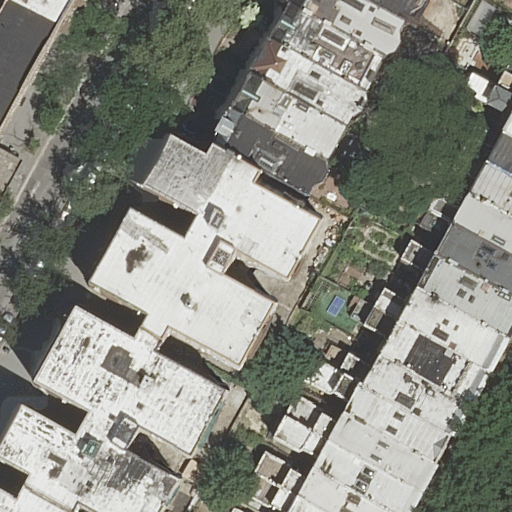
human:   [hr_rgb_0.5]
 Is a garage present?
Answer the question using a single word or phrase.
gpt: no

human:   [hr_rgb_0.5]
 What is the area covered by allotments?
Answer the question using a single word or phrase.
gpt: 0m2

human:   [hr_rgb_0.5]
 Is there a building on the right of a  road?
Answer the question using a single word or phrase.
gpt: yes

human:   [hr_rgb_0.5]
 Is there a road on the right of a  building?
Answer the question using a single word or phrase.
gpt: yes

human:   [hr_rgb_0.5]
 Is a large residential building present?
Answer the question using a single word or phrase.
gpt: yes

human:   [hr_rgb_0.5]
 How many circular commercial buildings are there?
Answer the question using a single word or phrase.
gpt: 0

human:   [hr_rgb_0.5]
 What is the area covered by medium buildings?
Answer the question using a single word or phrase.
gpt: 2824m2

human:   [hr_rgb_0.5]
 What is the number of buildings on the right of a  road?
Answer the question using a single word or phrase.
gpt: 23

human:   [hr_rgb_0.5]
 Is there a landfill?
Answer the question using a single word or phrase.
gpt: no

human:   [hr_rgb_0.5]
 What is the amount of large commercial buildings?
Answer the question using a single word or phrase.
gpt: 0

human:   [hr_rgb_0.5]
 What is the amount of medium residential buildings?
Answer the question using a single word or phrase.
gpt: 16

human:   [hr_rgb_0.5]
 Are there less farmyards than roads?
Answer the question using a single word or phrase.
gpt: yes

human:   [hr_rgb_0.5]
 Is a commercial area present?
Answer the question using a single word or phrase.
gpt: no

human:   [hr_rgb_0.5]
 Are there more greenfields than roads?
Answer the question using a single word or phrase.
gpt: no

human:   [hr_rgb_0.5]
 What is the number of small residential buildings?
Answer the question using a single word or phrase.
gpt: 8

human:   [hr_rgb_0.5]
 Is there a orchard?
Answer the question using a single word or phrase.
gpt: no

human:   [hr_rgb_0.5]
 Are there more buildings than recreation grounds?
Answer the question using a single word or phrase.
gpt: yes

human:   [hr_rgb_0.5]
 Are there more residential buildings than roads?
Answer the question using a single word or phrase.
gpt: yes

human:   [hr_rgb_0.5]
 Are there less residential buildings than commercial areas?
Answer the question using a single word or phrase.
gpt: no

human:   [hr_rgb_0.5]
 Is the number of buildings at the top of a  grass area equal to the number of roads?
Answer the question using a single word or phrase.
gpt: no

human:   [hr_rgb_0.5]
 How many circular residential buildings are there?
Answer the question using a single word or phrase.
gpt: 0

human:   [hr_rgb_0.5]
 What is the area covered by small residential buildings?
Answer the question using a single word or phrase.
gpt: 288m2

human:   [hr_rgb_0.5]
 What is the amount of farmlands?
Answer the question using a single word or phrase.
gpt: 0

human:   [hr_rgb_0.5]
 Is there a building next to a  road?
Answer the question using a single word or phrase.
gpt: yes

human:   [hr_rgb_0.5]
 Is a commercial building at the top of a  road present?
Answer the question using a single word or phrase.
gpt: no

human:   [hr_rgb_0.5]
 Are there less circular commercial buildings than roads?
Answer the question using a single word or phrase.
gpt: yes

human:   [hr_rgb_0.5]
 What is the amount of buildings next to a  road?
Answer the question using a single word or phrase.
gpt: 26

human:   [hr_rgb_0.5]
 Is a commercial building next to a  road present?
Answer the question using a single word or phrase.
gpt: no

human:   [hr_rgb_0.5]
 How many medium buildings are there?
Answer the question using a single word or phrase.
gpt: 16

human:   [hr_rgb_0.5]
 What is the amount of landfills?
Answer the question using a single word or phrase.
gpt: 0

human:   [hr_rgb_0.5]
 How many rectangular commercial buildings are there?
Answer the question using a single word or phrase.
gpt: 0

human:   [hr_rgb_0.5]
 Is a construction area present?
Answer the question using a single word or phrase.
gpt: no

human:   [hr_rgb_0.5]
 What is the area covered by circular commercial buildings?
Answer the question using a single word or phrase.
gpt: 0m2

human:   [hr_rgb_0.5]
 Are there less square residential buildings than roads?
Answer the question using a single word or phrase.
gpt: yes

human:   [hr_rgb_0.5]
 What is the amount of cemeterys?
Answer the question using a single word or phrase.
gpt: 0

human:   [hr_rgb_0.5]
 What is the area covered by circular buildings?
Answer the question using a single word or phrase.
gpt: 0m2